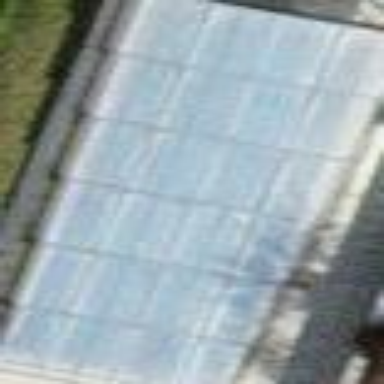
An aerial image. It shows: Swimming pool located in leisure land.